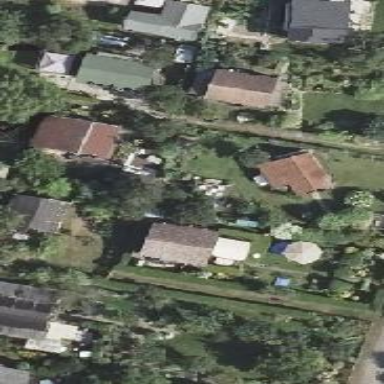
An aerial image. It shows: Plot in the allotments.